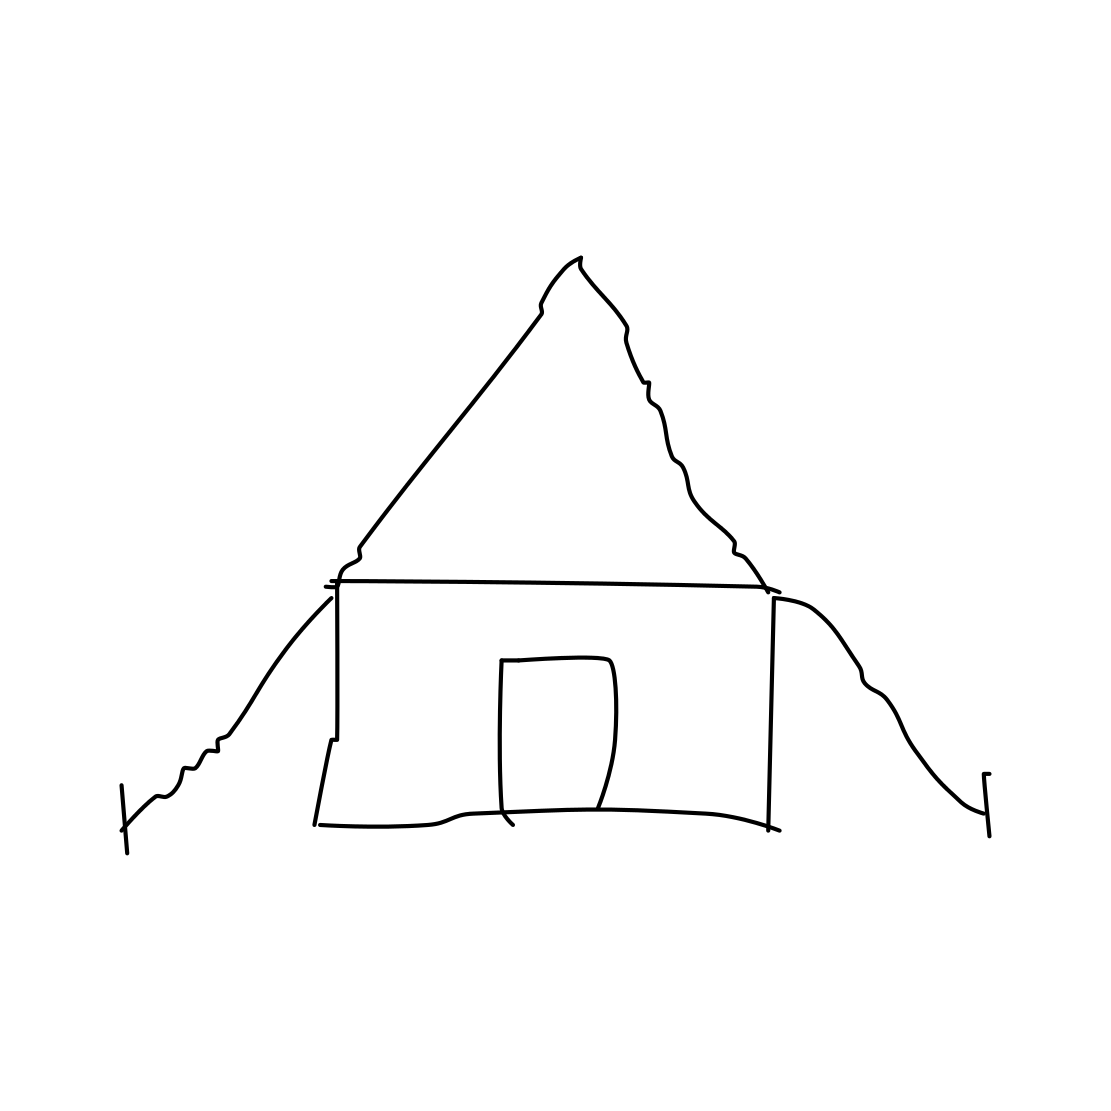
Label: tent